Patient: sex F, age 76
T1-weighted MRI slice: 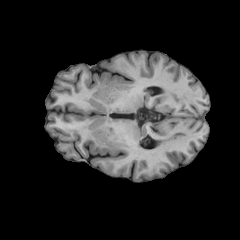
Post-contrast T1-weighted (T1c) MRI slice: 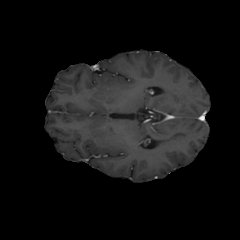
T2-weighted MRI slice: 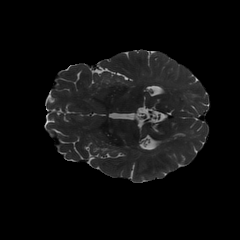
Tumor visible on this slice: no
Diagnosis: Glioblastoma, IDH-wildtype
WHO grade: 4